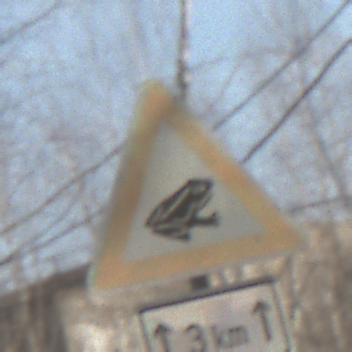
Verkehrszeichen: AmphibienwanderungLinks
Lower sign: LaengeEinerStrecke2
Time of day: MorningAfternoon
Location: Outdoor (Nature)
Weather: Clear
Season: Winter
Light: Natural